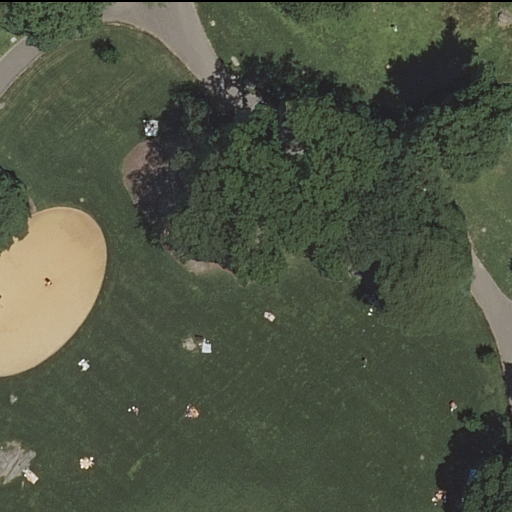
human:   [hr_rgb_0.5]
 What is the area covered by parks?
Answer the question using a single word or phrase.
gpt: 10631m2

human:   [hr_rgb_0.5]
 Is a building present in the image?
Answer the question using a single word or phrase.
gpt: no

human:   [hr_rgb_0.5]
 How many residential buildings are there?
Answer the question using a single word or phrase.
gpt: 0

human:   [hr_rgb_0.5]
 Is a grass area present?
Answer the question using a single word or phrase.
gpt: yes

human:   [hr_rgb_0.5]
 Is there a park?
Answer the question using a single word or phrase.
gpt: yes

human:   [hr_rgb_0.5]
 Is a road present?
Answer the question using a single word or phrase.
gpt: yes

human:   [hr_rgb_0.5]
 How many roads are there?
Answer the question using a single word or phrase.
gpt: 3

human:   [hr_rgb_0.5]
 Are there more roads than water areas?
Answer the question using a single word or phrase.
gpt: yes

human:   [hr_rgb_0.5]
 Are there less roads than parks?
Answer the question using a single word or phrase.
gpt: no

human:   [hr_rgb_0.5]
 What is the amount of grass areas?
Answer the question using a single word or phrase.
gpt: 1

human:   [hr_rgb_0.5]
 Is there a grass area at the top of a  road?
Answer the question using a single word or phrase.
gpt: no

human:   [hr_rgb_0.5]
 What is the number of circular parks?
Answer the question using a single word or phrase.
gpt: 0

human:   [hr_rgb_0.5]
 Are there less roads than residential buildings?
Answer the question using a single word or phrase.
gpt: no

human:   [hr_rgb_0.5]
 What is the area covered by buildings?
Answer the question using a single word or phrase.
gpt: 0m2

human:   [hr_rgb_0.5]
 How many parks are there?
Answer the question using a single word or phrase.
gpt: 1

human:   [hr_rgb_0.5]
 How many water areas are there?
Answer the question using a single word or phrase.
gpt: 0

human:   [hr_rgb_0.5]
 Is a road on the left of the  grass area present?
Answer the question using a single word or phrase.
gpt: no

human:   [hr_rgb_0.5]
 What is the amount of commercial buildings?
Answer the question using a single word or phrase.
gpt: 0

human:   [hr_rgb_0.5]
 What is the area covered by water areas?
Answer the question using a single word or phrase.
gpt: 0m2

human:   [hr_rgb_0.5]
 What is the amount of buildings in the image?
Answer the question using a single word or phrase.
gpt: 0

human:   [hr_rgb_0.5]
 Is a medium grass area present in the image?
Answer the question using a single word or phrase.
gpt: no

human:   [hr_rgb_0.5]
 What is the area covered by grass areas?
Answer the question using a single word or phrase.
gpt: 6698m2

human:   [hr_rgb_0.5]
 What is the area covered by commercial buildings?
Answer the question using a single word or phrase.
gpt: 0m2

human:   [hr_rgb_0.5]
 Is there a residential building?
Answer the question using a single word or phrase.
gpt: no

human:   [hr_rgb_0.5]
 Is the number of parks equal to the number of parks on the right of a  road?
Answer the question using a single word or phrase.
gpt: no

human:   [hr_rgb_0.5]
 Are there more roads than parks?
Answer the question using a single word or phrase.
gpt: yes

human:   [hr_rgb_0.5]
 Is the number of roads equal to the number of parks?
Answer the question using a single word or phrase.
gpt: no

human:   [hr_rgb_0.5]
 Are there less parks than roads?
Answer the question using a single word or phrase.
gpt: yes

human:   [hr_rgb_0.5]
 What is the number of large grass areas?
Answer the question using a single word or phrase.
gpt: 1

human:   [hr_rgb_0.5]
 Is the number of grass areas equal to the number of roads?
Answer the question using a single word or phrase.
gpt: no

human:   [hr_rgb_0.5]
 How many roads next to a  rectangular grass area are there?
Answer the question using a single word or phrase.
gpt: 0

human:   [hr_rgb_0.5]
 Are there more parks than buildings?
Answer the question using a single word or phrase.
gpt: yes

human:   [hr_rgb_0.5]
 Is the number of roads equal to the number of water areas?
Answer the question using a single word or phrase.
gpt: no

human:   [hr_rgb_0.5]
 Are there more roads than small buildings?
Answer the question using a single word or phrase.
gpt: yes

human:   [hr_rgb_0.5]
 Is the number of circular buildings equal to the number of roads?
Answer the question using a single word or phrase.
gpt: no

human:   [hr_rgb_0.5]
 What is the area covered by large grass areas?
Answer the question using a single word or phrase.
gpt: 6698m2

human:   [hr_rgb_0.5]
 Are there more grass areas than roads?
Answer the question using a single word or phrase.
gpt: no

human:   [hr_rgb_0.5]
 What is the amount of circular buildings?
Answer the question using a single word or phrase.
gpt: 0

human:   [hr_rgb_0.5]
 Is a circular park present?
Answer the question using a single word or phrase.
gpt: no

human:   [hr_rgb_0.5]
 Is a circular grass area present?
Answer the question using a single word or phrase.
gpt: no

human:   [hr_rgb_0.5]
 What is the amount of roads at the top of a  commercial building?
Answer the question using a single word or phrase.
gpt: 0

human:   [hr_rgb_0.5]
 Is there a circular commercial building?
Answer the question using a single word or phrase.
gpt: no

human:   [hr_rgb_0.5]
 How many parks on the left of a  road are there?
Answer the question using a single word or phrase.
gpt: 1

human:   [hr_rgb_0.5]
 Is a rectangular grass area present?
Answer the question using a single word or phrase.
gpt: no

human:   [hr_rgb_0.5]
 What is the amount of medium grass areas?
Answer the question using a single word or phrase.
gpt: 0

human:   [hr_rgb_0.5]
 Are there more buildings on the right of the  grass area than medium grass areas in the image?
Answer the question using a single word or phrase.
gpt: no

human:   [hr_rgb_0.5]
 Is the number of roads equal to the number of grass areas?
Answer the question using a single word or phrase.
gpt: no

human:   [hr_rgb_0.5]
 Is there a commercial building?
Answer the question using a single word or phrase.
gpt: no

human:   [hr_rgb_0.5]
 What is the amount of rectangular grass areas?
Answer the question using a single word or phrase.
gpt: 0

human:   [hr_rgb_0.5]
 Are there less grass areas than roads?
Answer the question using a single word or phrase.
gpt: yes

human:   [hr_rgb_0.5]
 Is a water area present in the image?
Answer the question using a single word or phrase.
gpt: no

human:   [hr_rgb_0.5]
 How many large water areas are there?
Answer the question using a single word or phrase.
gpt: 0

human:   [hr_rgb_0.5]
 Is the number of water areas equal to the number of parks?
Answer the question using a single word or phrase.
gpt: no

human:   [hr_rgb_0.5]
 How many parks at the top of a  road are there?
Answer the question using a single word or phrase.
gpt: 0

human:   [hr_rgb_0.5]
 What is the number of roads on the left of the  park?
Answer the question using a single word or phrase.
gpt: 0

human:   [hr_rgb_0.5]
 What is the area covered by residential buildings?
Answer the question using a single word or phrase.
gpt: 0m2

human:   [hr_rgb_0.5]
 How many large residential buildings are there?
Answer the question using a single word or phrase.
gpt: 0

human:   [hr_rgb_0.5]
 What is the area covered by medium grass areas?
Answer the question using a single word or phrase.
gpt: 0m2

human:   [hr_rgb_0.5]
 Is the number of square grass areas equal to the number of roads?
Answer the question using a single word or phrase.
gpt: no

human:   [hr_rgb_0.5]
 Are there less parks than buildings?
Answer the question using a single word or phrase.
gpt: no

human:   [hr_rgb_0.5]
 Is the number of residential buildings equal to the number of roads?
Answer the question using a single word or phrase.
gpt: no

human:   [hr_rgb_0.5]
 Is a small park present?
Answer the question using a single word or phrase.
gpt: no

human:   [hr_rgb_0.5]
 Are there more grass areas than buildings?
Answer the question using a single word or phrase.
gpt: yes

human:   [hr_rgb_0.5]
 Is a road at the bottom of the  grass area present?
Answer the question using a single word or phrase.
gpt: no